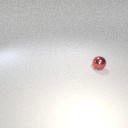
small red metal sphere